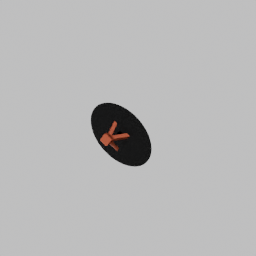
Label: furniture